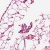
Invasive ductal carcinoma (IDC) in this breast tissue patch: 0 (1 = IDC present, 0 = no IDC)